Question: '''
whereClause = DBHelper.SCHEDULE_DAY + " = '" + dayOfTheWeek + "' AND "
+ DBHelper.SCHEDULE_STARTTIME + " = (SELECT " + DBHelper.SCHEDULE_STARTTIME
+ " FROM " + DBHelper.TABLE_SCHEDULE + " WHERE " + DBHelper.SCHEDULE_DAY
+ " = '" + dayOfTheWeek + "' AND " + DBHelper.SCHEDULE_STARTTIME + " < "
+ (currenttime - 100) + " ORDER BY "
+ DBHelper.SCHEDULE_STARTTIME + " DESC LIMIT 1)";
'''
> SELECT className FROM SCHEDULE WHERE day = "Tuesday" AND startTime =
(SELECT startTime FROM SCHEDULE WHERE day = "Tuesday" AND startTime <
1200 ORDER BY startTime DESC LIMIT 1);
is it possibly in Parse Queries to nest parameters? With the LocalData store feature, I'd like to remove my SQLite databases in favor of the LocalDatastore, as I already am using it for temporary caching. Maybe I'm overthinking the translation from SQLite to Parse, but this is what I've come up with so far:
'''
ParseQuery<ParseObject> query = ParseQuery.getQuery("classes");
query.whereEqualTo("day", dayOfTheWeek);
// What to add in here for time?
query.fromLocalDatastore();
query.findInBackground(new FindCallback<ParseObject>() {
public void done(List<ParseObject> classList, ParseException e) {
if (e == null) {
//Do something with results
} else {
// Failed
}
}
});
'''
Classes last for an hour exact, hence the currenttime -100 (IE if it's 8AM, look for classes starting at 0700 or before (0800-100). Is the answer a compound Parse Query, such as the following?:
'''
ParseQuery<ParseObject> startHour = ParseQuery.getQuery("classes");
startHour.whereEqualTo("day", dayOfTheWeek);
query.whereLessThan("startHour", currenttime -100);
query.addDescendingOrder("startHour");
query.setLimit(1);
List<ParseQuery<ParseObject>> queries = new ArrayList<ParseQuery<ParseObject>>();
queries.add(startHour);
ParseQuery<ParseObject> mainQuery = ParseQuery.or(queries);
mainQuery.whereEqualTo("day", dayOfTheWeek);
mainQuery.findInBackground(new FindCallback<ParseObject>() {
public void done(List<ParseObject> results, ParseException e) {
// result is the classes that start at or before the hour found
}
});
'''
Big thanks to the community on StackOverflow for all the help they provide!
UPDATE:
I managed to solve this, sort of, using two parseQueries:
'''
ParseQuery<ParseObject> startHour = ParseQuery.getQuery("schedule");
startHour.whereEqualTo("day", "Thursday");
startHour.whereLessThan("startHour", (currenttime - 100) / 100 * 100);
startHour.orderByDescending("startHour");
startHour.fromPin("schedule");
startHour.setLimit(1);
startHour.fromLocalDatastore();
startHour.findInBackground(new FindCallback<ParseObject>() {
public void done(List<ParseObject> results, ParseException e) {
// result is the classes that start at or before the hour found
for (ParseObject object : results) {
time = object.getInt("startHour");
}
// Toast.makeText(Dialog_Checkin.this, "time query: " +
// String.valueOf(time),
// Toast.LENGTH_LONG).show();
}
});
ParseQuery<ParseObject> mainQuery = ParseQuery.getQuery("schedule");
mainQuery.whereEqualTo("day", "Thursday");
mainQuery.fromPin("schedule");
mainQuery.whereGreaterThan("startHour", time - 5);
mainQuery.whereLessThan("startHour", time + 5);
// mainQuery.whereEqualTo("startHour", 1930);
mainQuery.fromLocalDatastore();
mainQuery.findInBackground(new FindCallback<ParseObject>() {
public void done(List<ParseObject> results, ParseException e) {
// result is the classes that start at or before the hour found
if (e == null) {
Toast.makeText(Dialog_Checkin.this, "array values: " + String.valueOf(results.size()),
Toast.LENGTH_LONG).show();
for (ParseObject object : results) {
Toast.makeText(Dialog_Checkin.this, "array values: " + object.getString("class"),
Toast.LENGTH_LONG).show();
}
} else {
Toast.makeText(Dialog_Checkin.this, e.getMessage(), Toast.LENGTH_LONG).show();
}
// Toast.makeText(Dialog_Checkin.this, "array values: " +
// String.valueOf(results.size()),
// Toast.LENGTH_LONG).show();
}
});
'''
I seem, however, to have identified a problem. If I put a constraint in the second query for
> mainQuery.whereEqualTo("startHour", time);
It returns 0 results. If I change add the following two constraints, it works:
'''
mainQuery.whereGreaterThan("startHour", time-5);
mainQuery.whereLessThan("startHour", time+5);
'''
So why is it that if i do GT and LT, it works, but not equal to? I've posted this as a bug on parse's site, and here is a screenshot of my databrowser showing the two entries i expect returned:

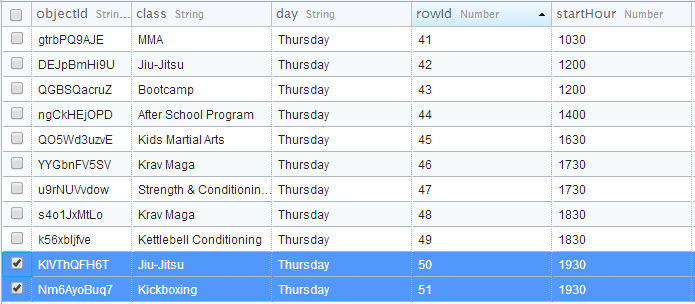
Answer: This is a valid bug and has been addressed with facebook
<URL>